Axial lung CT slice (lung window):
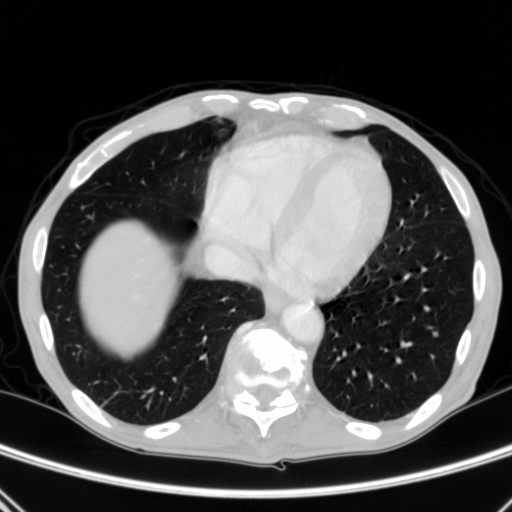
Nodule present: yes
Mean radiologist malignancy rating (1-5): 2.667